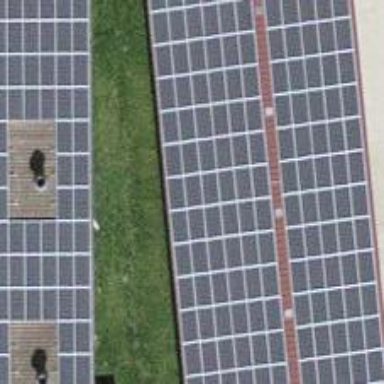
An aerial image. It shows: Solar power generator utilizing photovoltaic technology with solar photovoltaic panels.